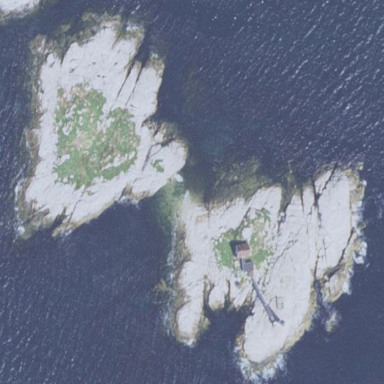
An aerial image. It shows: Islet along the coastline.